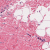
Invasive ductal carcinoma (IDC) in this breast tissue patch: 0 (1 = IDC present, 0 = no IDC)